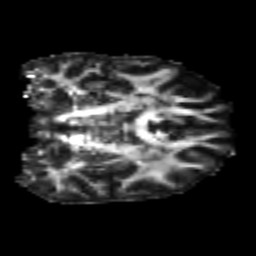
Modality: FA
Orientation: coronal
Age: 23
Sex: female
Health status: healthy
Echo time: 0.074 s